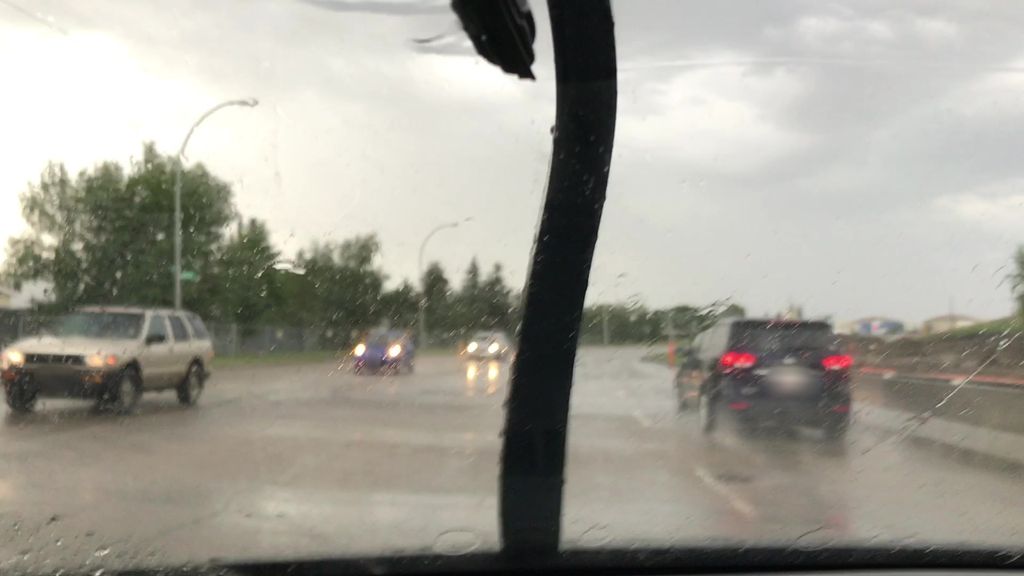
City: edmonton